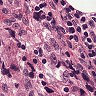
Metastatic tissue present: yes